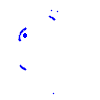
Particle: pion